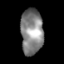
Tissue: skin
Cell type: Epithelial cells
Senescence score: 0.2079
Nuclear area (px): 990
Mean DAPI intensity: 134.335